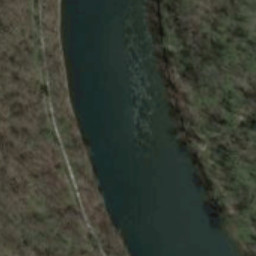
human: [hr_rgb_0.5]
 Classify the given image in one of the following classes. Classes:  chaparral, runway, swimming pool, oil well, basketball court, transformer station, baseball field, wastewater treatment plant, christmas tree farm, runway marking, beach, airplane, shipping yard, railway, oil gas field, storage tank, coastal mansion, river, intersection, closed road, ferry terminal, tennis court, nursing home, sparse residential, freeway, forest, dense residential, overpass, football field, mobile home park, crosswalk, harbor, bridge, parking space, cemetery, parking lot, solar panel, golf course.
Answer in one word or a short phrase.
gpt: river